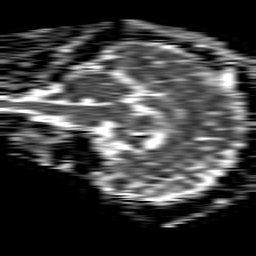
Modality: ADC
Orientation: sagittal
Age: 34
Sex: female
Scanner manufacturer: philips
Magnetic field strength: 1.5 T
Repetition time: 4.6 s
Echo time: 0.08517 s